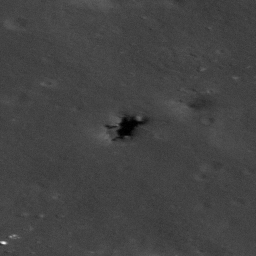
Pit: Picard 1
Host crater: Picard
Host type: impact_melt
Lunar coordinates: latitude 14.471, longitude 54.659